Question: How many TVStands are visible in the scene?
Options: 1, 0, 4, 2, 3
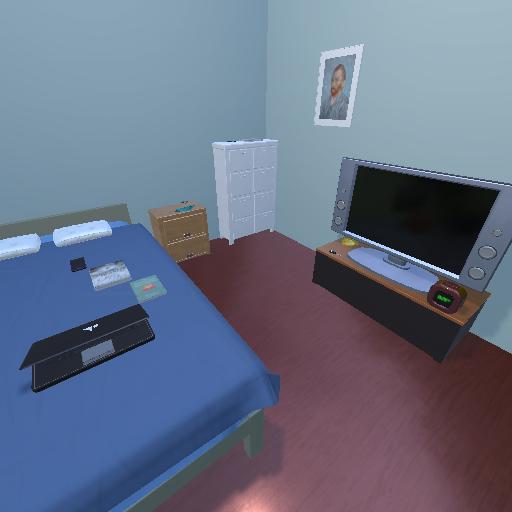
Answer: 1